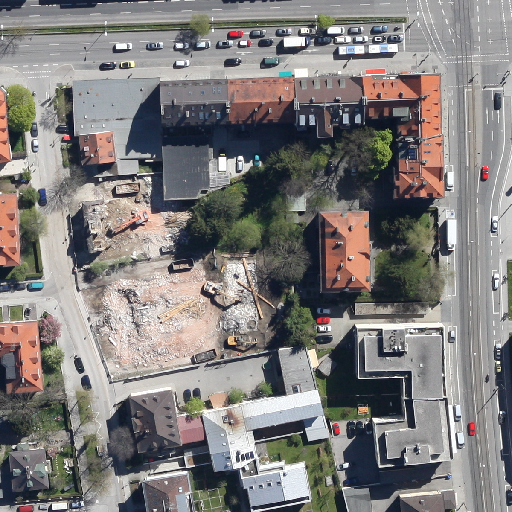
Referring expression: bus